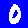
Digit: 0